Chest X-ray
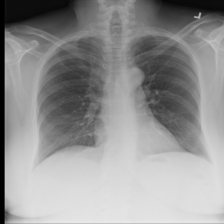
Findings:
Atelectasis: negative
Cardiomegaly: negative
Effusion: negative
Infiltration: negative
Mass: negative
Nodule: negative
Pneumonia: negative
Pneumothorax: negative
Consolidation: negative
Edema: negative
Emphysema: negative
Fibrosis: negative
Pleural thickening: negative
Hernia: negative